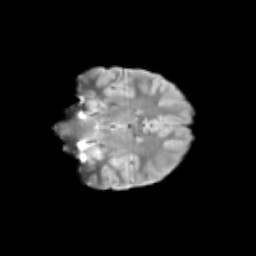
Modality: T2w
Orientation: coronal
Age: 11
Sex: female
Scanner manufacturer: siemens
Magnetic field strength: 3 T
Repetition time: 3.8 s
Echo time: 0.07 s